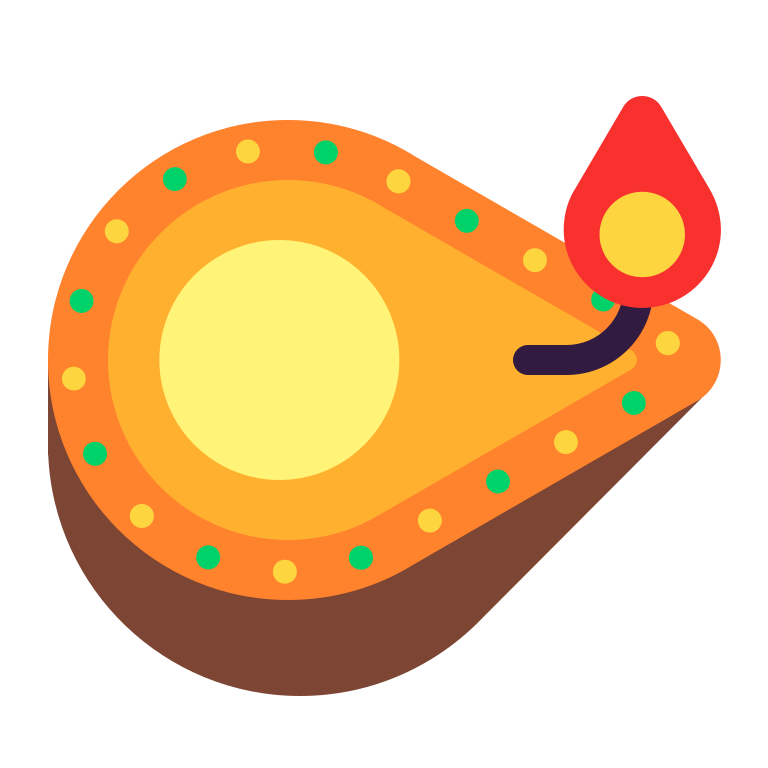
diya lamp flat